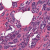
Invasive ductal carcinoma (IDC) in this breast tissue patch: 0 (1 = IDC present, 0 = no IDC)